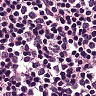
Metastatic tissue present: no